Question: I need to execute the microsoft visual studio redistributable 2005 and 2010 as a prerequisite. I added the two files in Suport Files/Billboards section:

But now, I don't know how to run the distributables files. In a older version where only ran the 2005 version I saw the line in the install script file:
'''
// Install the Visual C++ 2005 SP 1 Redistributable Package
LaunchAppAndWait ( SUPPORTDIR ^ "vcredist_x86.exe", "\q", WAIT );
'''
What I have to do to run the two redistributable files?
Thanks in advance.
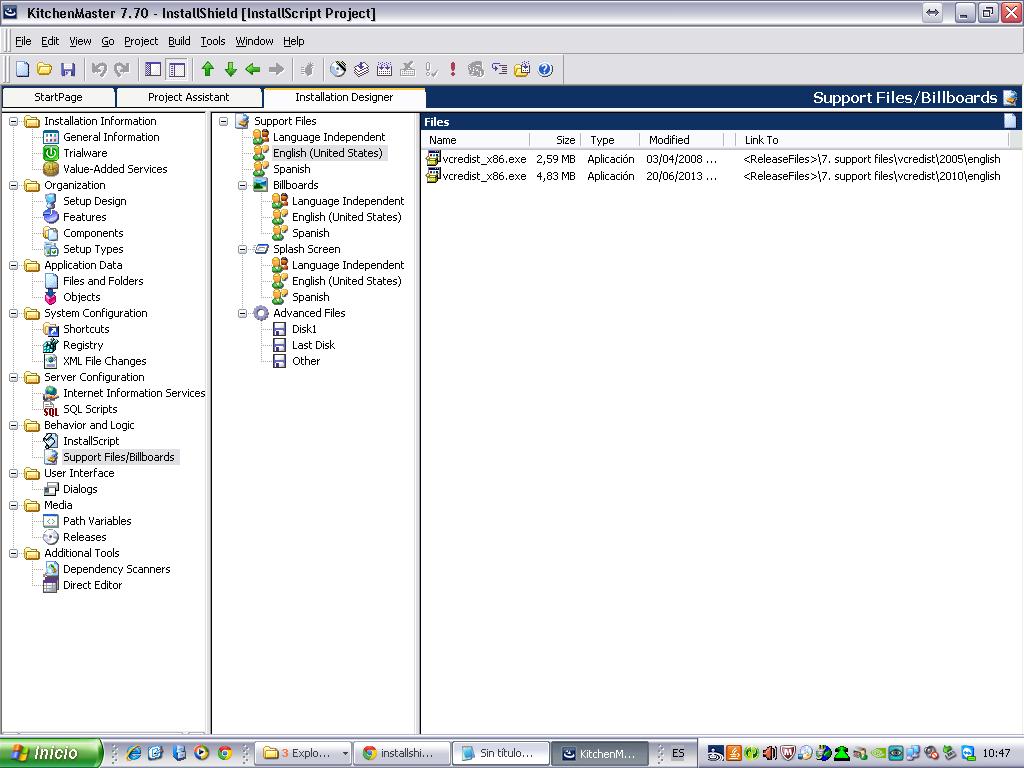
Answer: 'LaunchAppAndWait' (or better yet 'LaunchApplication' these days) can handle two files in two folders fine, but the support files view does not. You can either rename them; place them in folders next to setup.exe and use something like 'PACKAGE_LOCATION'; or download them at install time with 'XCopyFile'.
If you're using a recent enough version of InstallShield, you can instead use prerequisites in an InstallScript project which will just handle these details for you. I forget quite when that was added. InstallShield 2009 is pretty old now.